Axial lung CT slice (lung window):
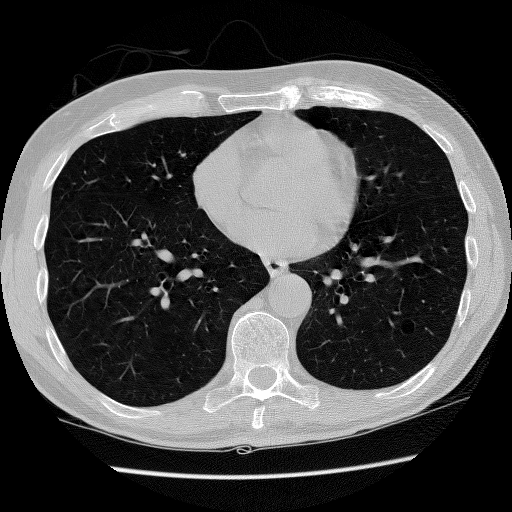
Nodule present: no